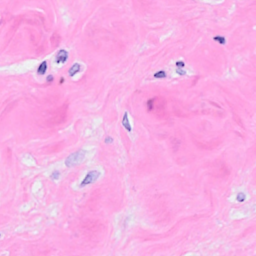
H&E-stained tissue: Breast